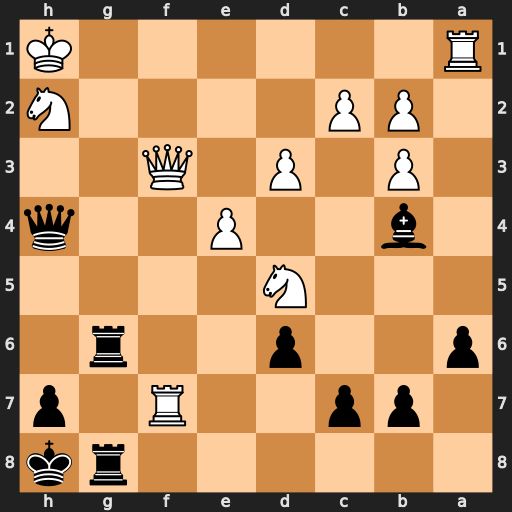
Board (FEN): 6rk/1pp2R1p/p2p2r1/3N4/1b2P2q/1P1P1Q2/1PP4N/R6K
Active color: b
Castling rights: -
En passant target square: -
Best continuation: Be1 Qf6+ Qxf6 Rxh7+ Kxh7 Nxf6+ Rxf6